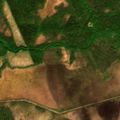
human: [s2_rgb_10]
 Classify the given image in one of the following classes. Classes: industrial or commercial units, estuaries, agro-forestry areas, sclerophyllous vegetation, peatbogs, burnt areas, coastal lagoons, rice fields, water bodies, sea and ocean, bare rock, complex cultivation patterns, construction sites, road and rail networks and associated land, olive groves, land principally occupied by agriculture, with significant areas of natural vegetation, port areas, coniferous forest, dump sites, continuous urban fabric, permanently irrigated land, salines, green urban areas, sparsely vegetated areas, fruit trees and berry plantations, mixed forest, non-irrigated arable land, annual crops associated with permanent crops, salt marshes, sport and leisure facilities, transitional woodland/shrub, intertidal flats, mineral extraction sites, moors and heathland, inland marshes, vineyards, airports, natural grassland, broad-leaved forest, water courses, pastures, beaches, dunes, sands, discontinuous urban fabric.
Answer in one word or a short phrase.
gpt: mixed forest, transitional woodland/shrub, peatbogs